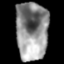
Tissue: lung
Cell type: Myeloid cells
Senescence score: 0.6962
Nuclear area (px): 1857
Mean DAPI intensity: 144.341